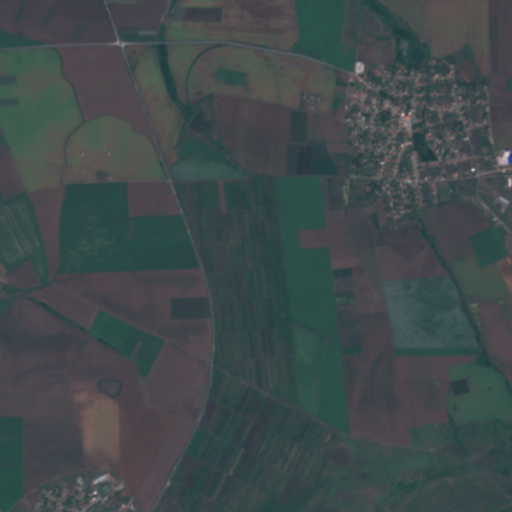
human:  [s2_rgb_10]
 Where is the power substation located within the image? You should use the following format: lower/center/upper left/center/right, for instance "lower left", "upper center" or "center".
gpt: The power substation is located in the upper right of the image.
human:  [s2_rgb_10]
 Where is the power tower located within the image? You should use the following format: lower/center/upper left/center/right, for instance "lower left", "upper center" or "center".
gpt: The power tower is located in the upper left of the image.
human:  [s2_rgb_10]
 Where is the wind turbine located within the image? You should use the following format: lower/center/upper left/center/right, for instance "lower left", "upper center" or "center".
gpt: The wind turbine is located in the upper left of the image.
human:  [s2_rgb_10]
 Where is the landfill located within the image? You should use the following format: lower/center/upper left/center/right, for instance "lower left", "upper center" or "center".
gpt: There is no landfill in the image.